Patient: sex F, age 35
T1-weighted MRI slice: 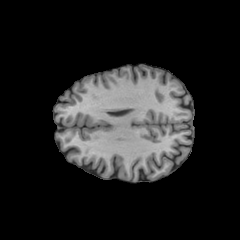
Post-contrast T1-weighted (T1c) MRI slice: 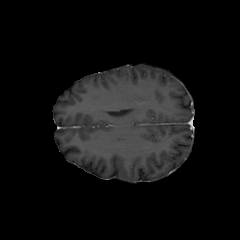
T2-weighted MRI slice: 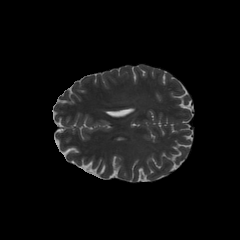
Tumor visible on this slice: no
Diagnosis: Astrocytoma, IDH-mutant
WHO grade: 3